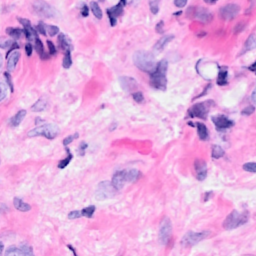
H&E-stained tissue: Breast